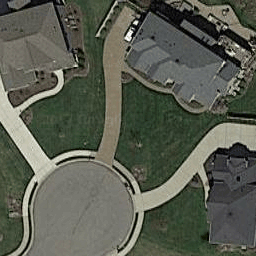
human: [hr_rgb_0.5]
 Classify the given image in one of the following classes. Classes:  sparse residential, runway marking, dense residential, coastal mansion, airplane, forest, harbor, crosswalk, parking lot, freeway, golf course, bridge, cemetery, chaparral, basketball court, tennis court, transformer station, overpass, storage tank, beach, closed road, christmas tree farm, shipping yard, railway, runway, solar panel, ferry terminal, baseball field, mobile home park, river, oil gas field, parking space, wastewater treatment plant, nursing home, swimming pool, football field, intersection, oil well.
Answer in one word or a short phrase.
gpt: closed road